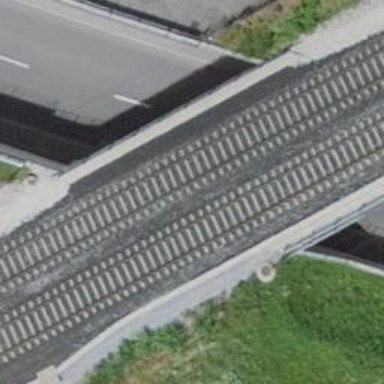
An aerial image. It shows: Single-track electrified railway with contact line.